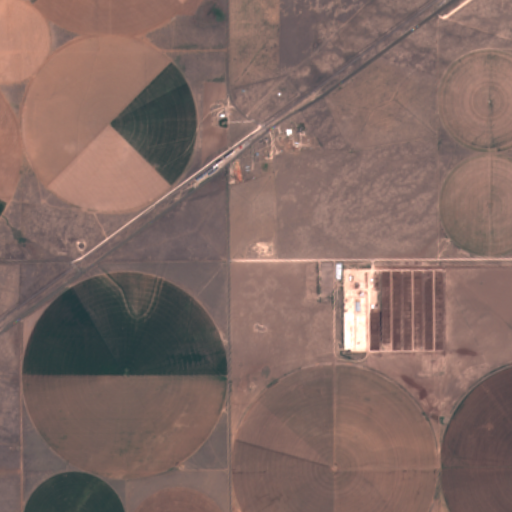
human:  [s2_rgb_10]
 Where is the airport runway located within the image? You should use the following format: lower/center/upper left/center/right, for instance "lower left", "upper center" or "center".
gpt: The airport runway is located in the upper center of the image.
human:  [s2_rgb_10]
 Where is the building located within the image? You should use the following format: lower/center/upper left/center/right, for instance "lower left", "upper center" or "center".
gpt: The building is located in the upper center of the image.
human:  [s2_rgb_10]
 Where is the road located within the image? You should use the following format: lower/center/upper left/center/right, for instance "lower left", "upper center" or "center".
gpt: There is no road in the image.